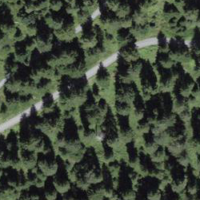
EUNIS habitat code: 43
Species observed at this site:
Primula veris
Zygaena lonicerae